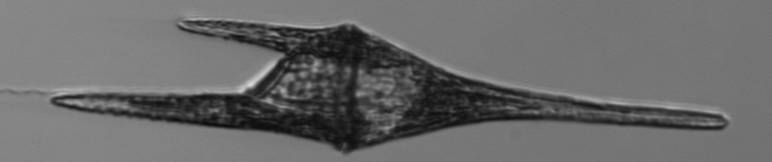
Label: Tripos_furca